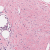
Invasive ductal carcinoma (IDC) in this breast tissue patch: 0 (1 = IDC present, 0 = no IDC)